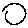
Label: circle